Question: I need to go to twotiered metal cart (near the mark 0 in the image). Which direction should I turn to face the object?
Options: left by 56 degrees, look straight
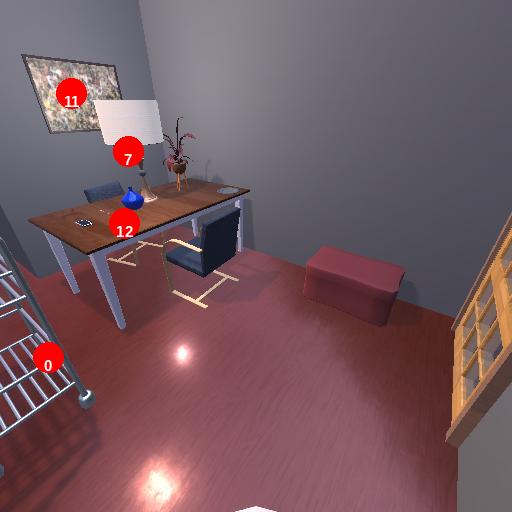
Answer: left by 56 degrees